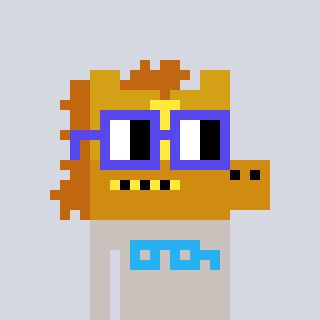
a pixel art character with square blue glasses, a yellow horse-shaped head and a foggrey-colored body on a cool background